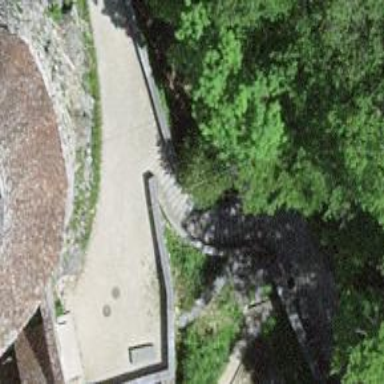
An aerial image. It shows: Stone steps forming road.